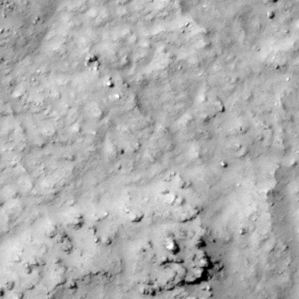
Label: non_frost